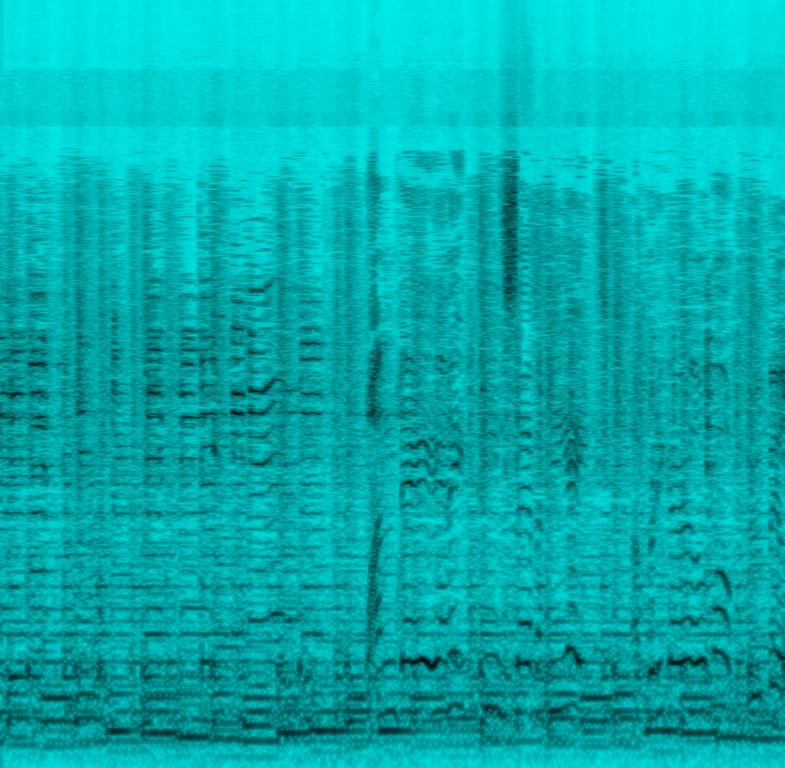
This is a country/western swing music piece. There is a male vocalist singing melodically in the lead with a story-telling attitude. The main tune is being played by the electric guitar with a bass guitar backing. The rhythm is being played by the acoustic drums. The atmosphere is easygoing. This piece could be playing in the background at an American roadside diner.